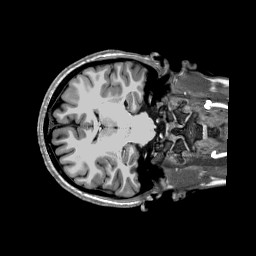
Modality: T1w
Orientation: axial